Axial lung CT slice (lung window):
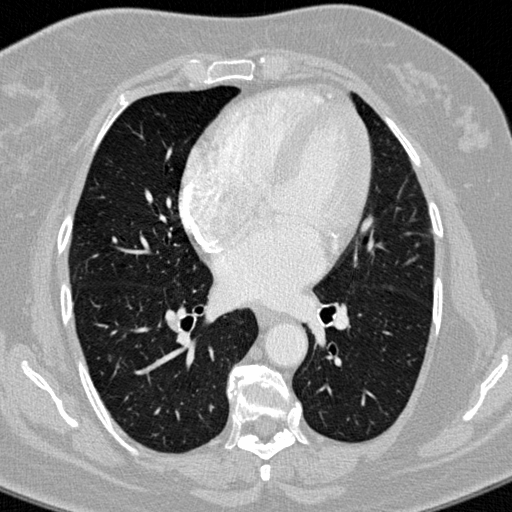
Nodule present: no